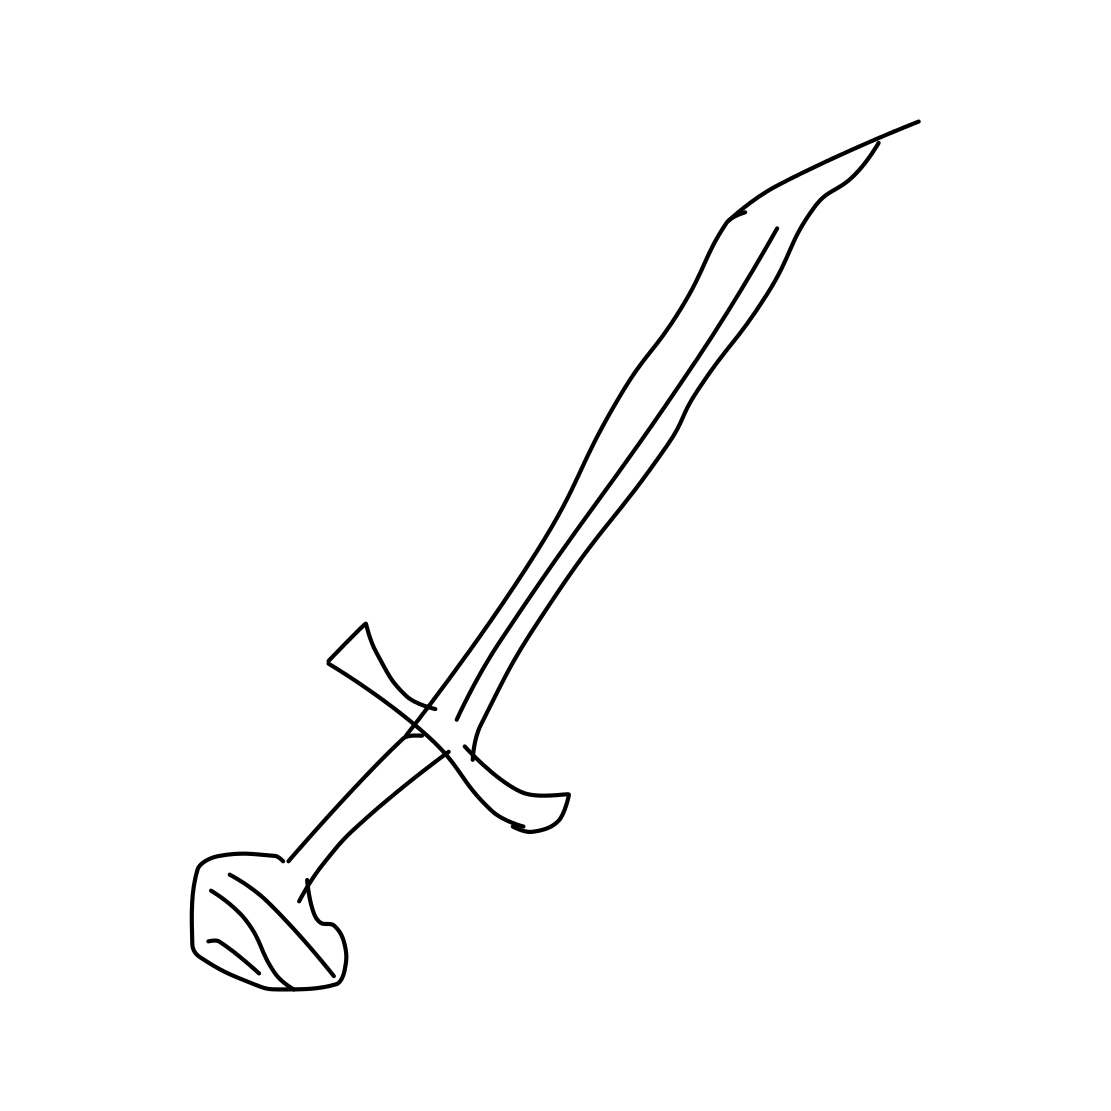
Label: sword